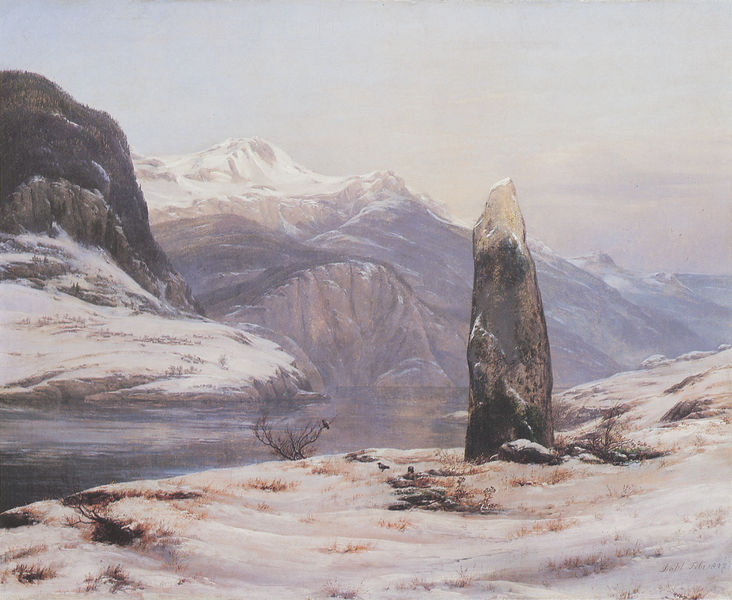
Titel: Winter am Sognefjord
Künstler: Johan Christian Clausen Dahl
Standort: Oslo
Institution: Nasjonalgalleriet
Schlagwörter: berg, blau, dunkel, felsen, gemälde, gestein, himmel, vogel, wasser, weiß, wolken, bäume, fluss, landschaft, see, abend, braun, grau, hell, holz, zeichnung, eis, gras, schleier, schnee, wiese, wolke, malerei, blass, stein, steine, signatur, spiegel, öl, ebene, einsamkeit, gräser, horizont, hügel, kalt, natur, sonnenaufgang, spiegelung, strauch, vögel, zweige, busch, gebüsch, sonne, sträucher, boden, land, pflanzen, tal, wald, deutschland, aussicht, italien, berge, fels, felswand, gebirge, gipfel, gletscher, hang, klippen, leer, leere, bergkette, dunst, nebel, kahl, landschaftsmalerei, hochgebirge, schlucht, steil, winter, idylle, friedrich, romantik, strom, wetter, spiegeln, flechten, höhe, alpen, pfahl, schweiz, norwegen, senkrecht, buschwerk, karg, obelisk, winterlandschaft, brocken, gestrüpp, fjord, david, jahreszeit, krähen, bewaldet, bergsee, findling, fahl, schroff, januar, pfalnze, steilfelsen, phallus, gebrige, krähe, bergwald, kaspar, landschaftsgemälde, dahl, monolith, dolmen, flauu, gifel, menhir, s, 1800, fels am wasser, panomrama, menir, vertrocknetes gras, öterreich, felssäule